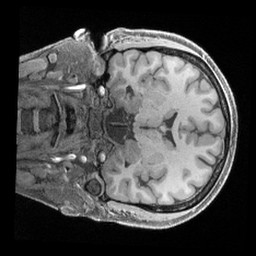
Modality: T1w
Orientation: coronal
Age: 35
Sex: female
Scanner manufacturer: siemens
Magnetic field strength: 3 T
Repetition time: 2.4 s
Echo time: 0.00241 s